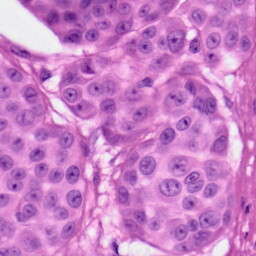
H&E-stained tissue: Skin